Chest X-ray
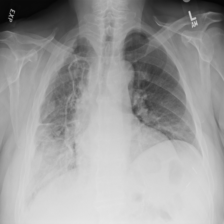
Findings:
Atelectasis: negative
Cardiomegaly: negative
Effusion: negative
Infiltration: negative
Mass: negative
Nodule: positive
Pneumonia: negative
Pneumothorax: negative
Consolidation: negative
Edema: negative
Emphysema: negative
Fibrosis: negative
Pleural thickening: positive
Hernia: negative